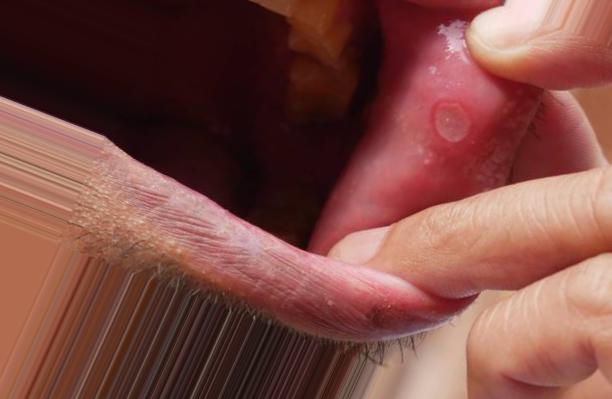
Condition: Mouth Ulcer